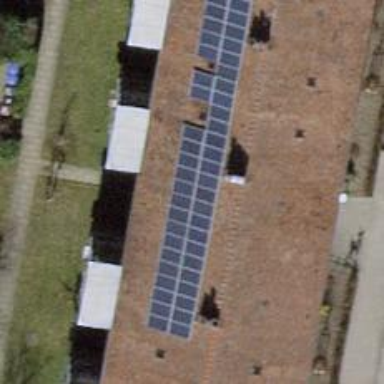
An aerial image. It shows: Solar photovoltaic panel generator.